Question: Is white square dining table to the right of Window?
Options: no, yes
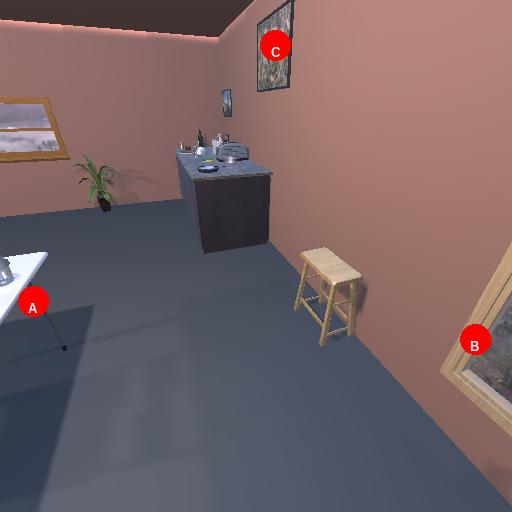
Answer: no